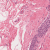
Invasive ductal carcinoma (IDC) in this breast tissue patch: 0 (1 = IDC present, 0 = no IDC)